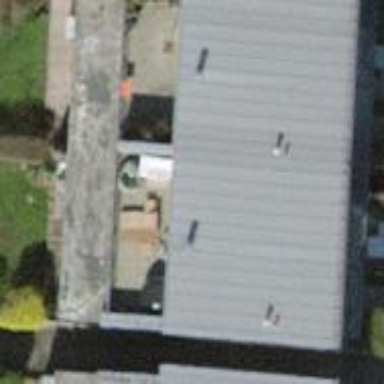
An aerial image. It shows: Terrace building.